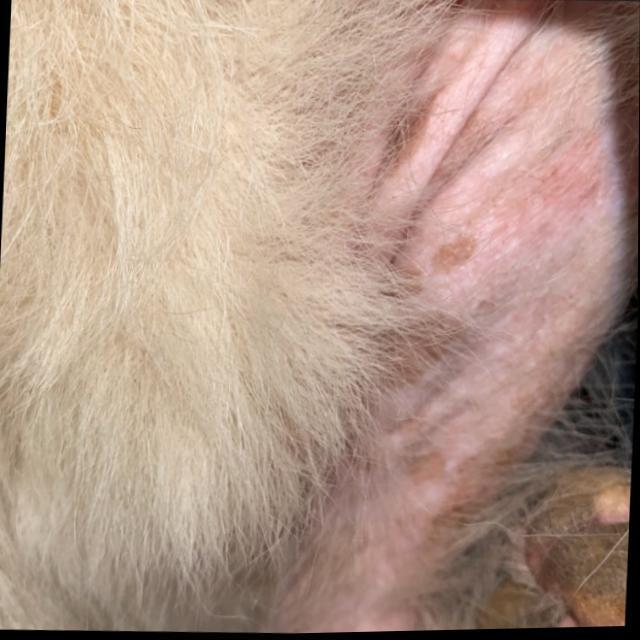
Canine demodicosis (Demodex mange) — caused by Demodex canis mites. Presents with alopecia, follicular papules, pustules, and comedones. Often localized on face and forelimbs.